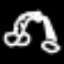
Label: squiggle